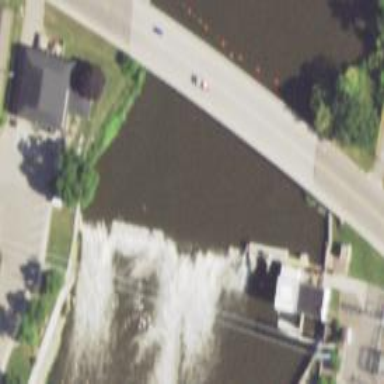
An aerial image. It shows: Dam across waterway.